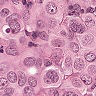
Metastatic tissue present: yes